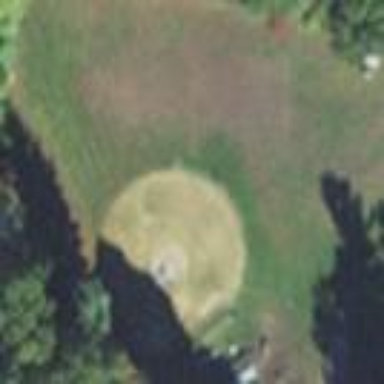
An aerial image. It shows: Baseball pitch for leisure and sports activities.